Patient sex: M
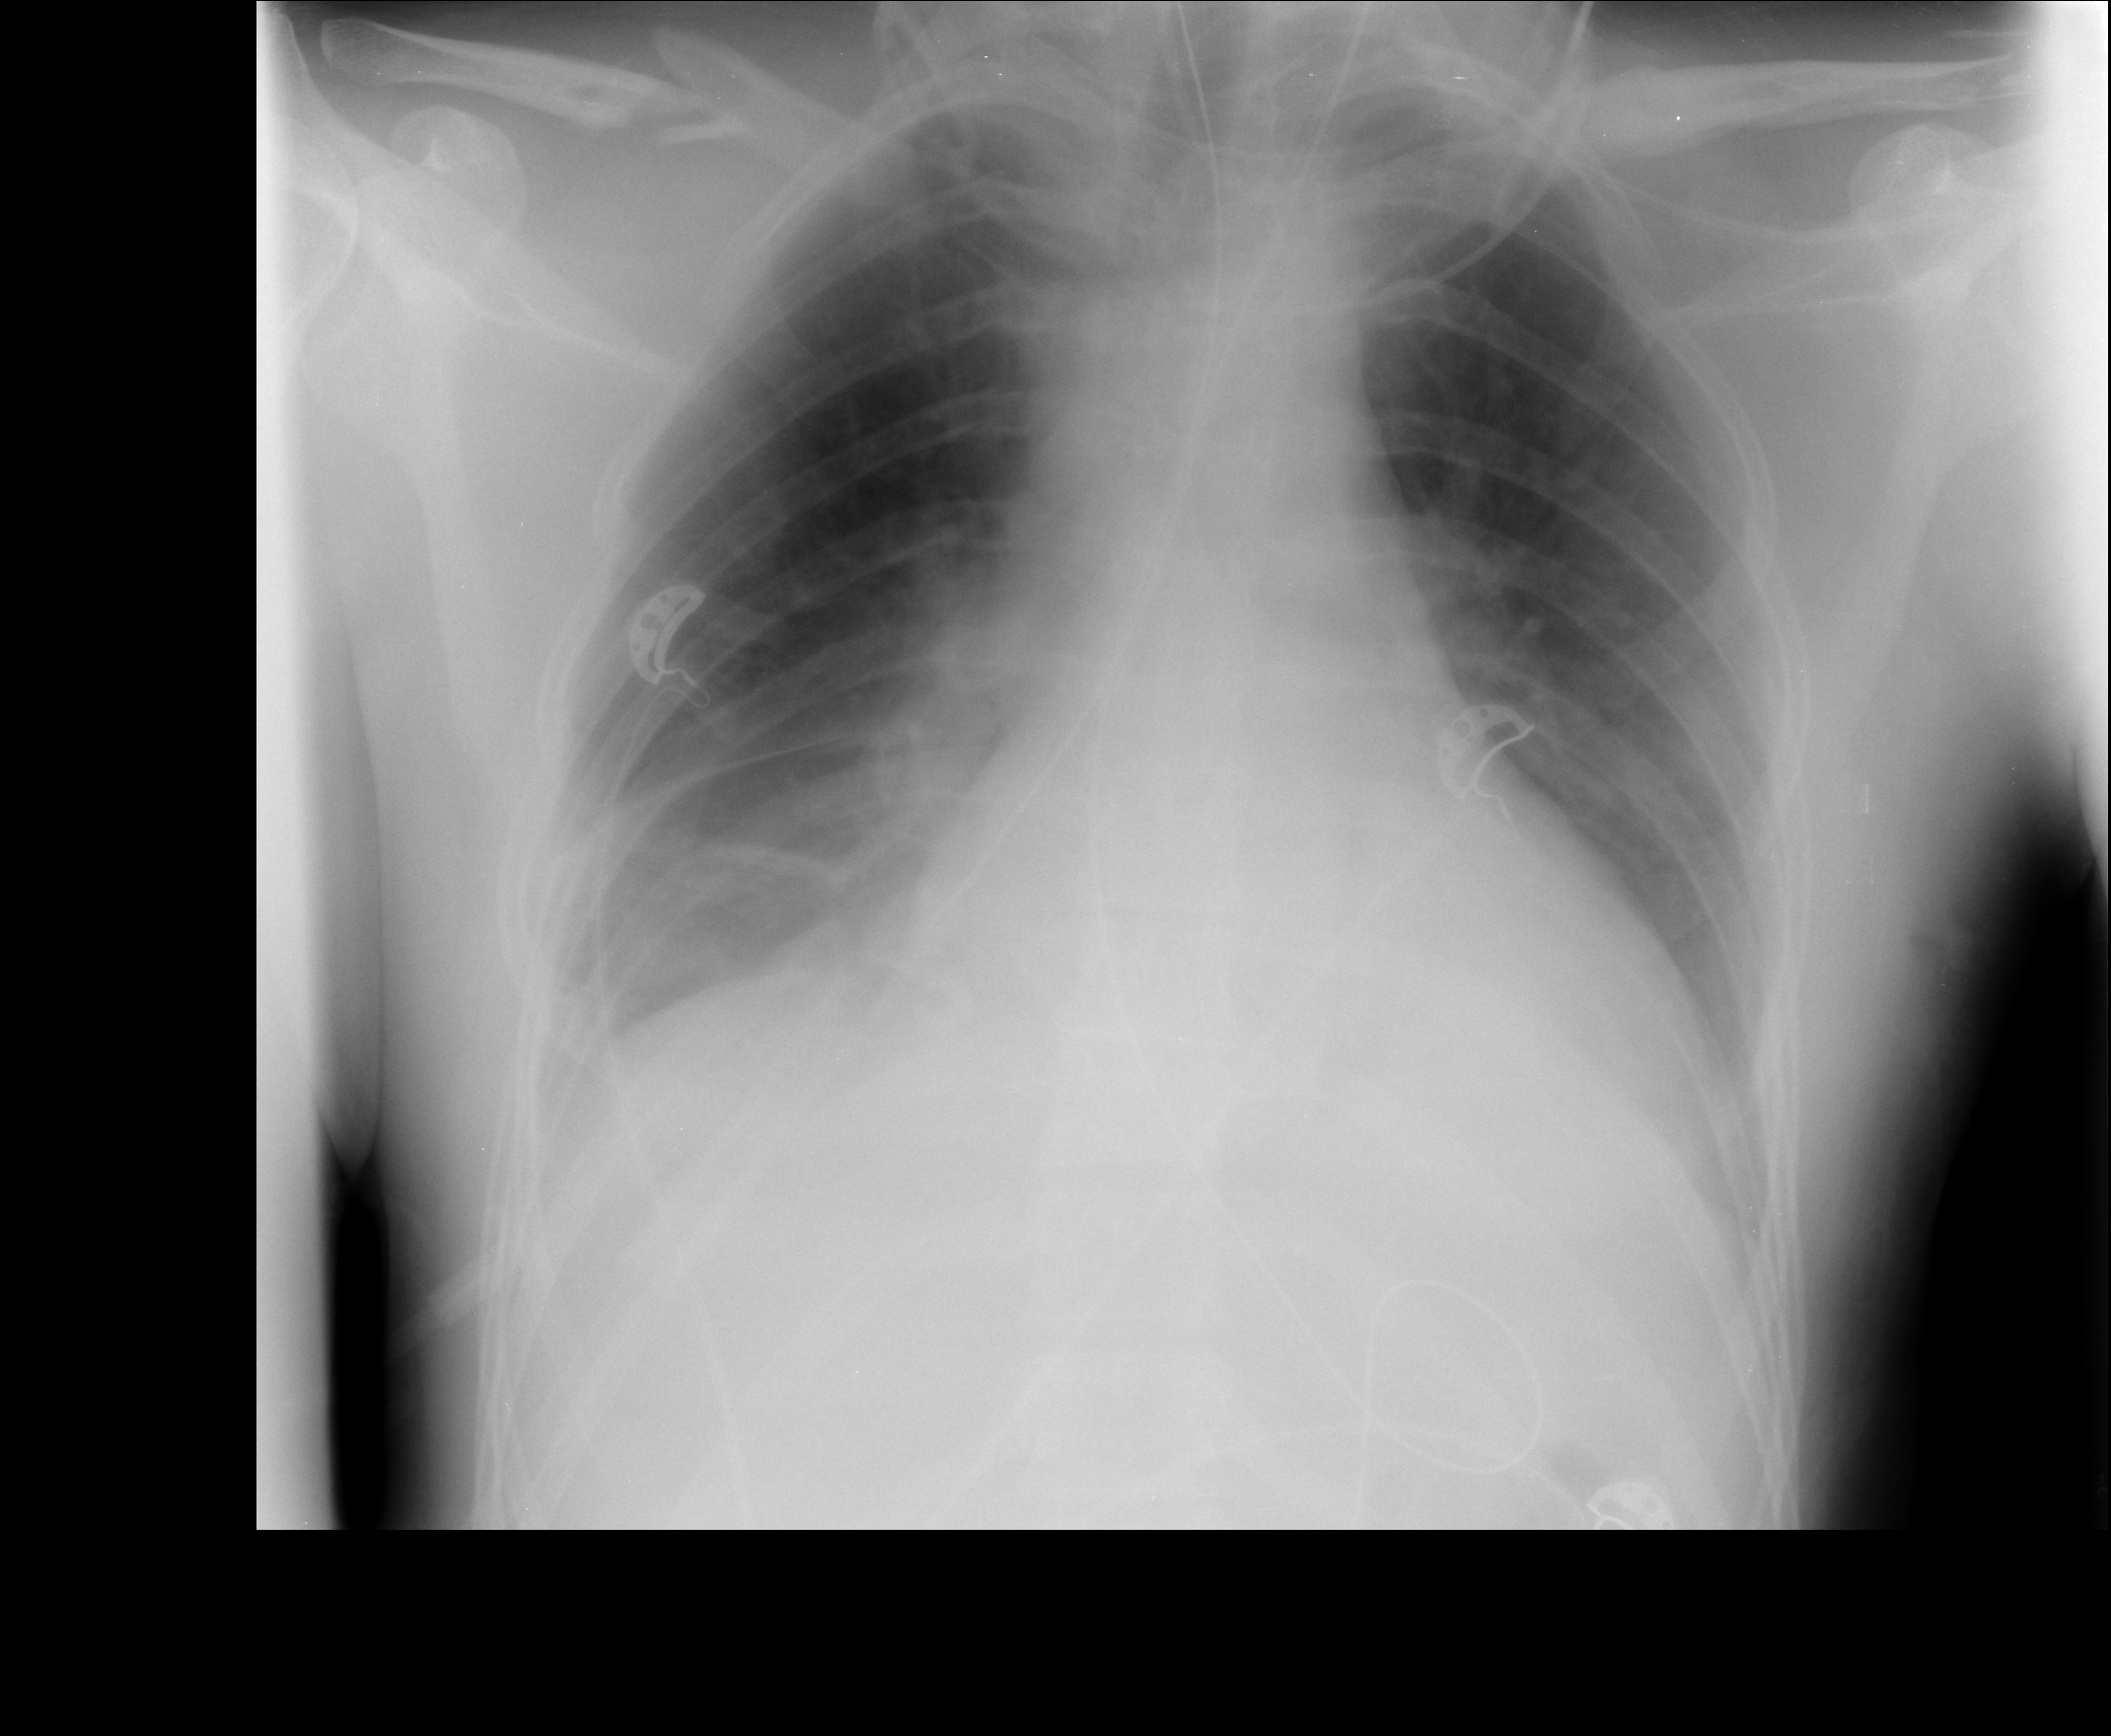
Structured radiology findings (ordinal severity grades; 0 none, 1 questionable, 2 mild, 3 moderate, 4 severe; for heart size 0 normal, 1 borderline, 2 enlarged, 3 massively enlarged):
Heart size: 2
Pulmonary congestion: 0
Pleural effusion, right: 2
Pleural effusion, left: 2
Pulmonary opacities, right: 0
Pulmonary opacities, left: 0
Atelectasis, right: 2
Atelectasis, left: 0